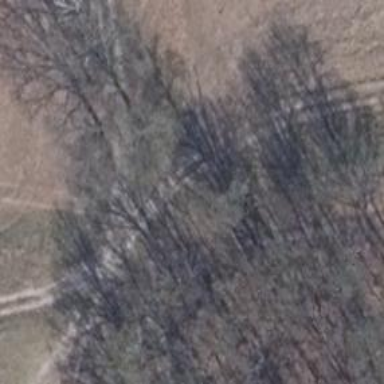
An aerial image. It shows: Sandy track with grade 4 tracktype.